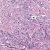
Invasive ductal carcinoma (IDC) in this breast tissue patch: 1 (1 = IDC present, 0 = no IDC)